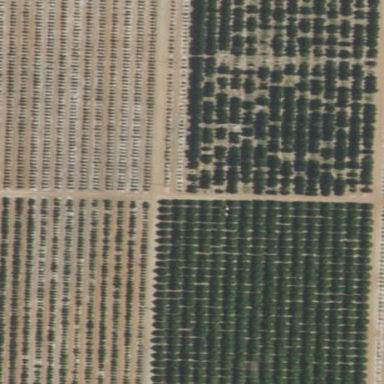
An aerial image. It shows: Orange orchard with rows of orange trees.